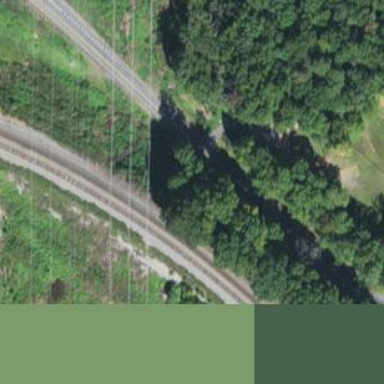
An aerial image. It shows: Railway track.